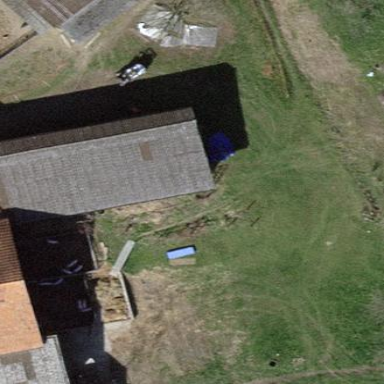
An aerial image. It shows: Simple house.